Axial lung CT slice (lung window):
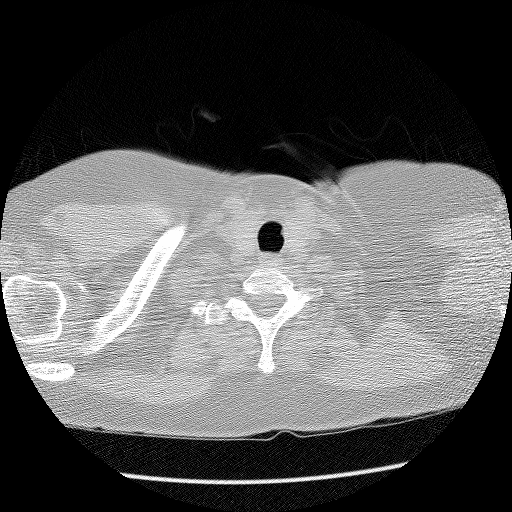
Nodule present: no